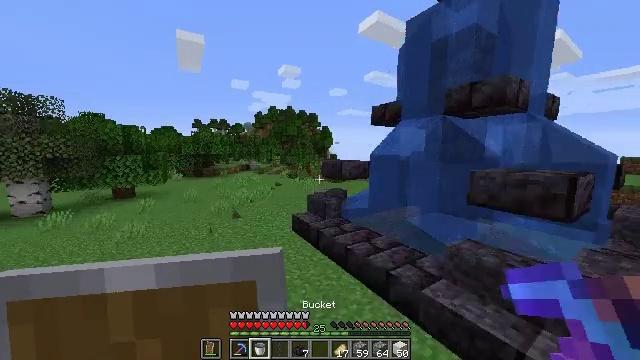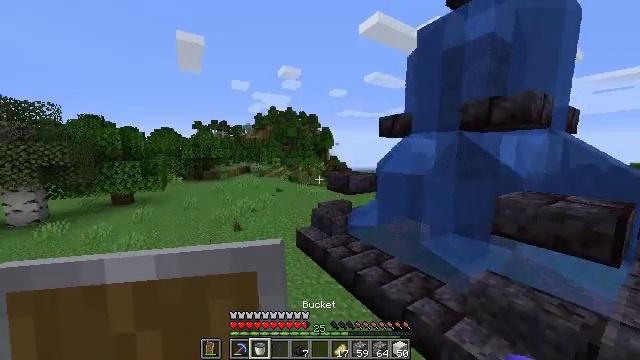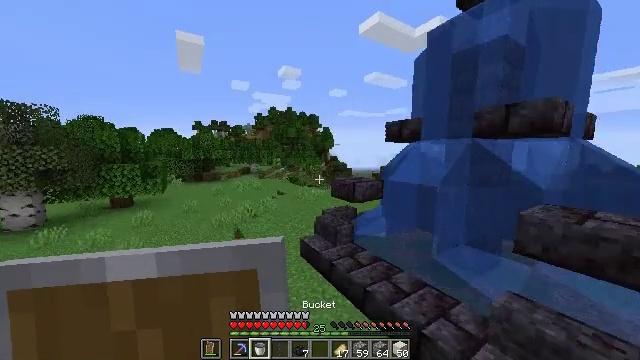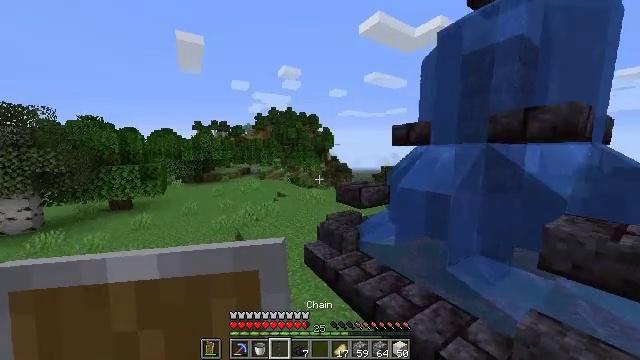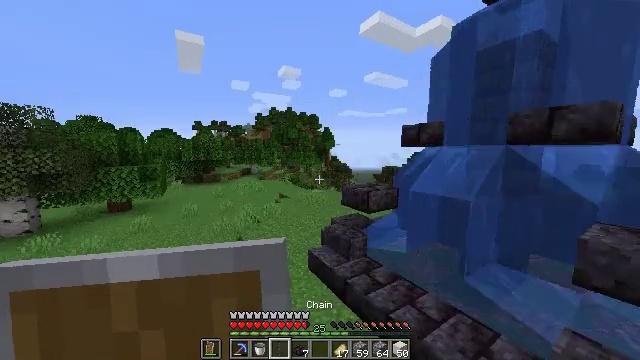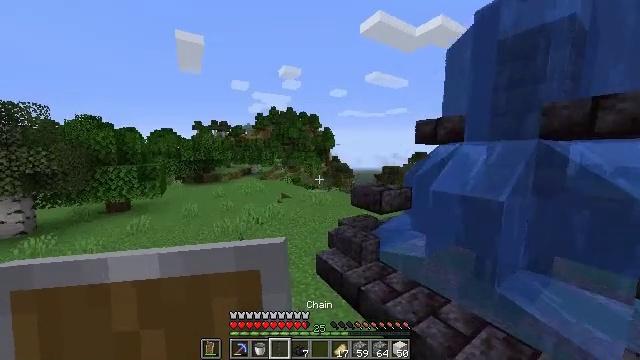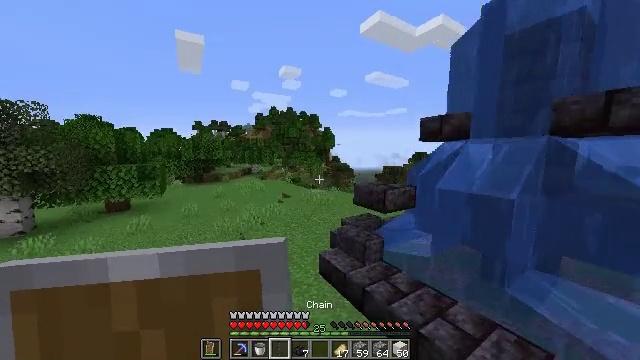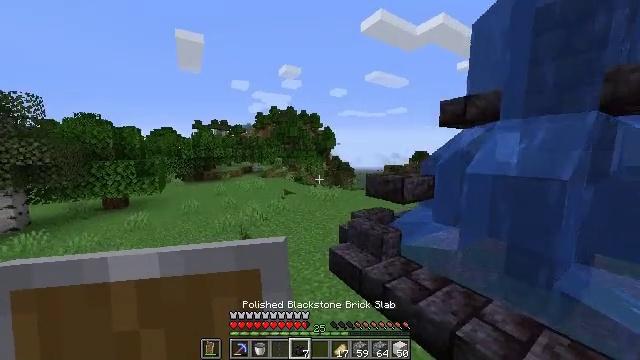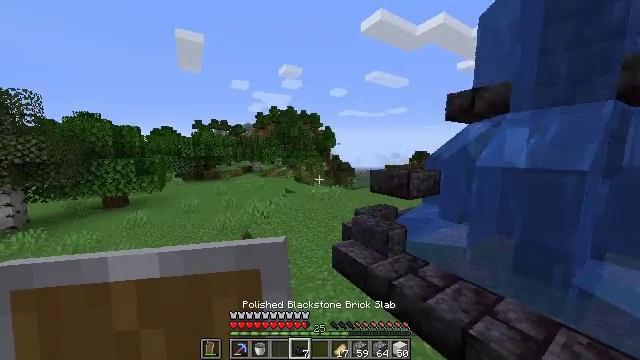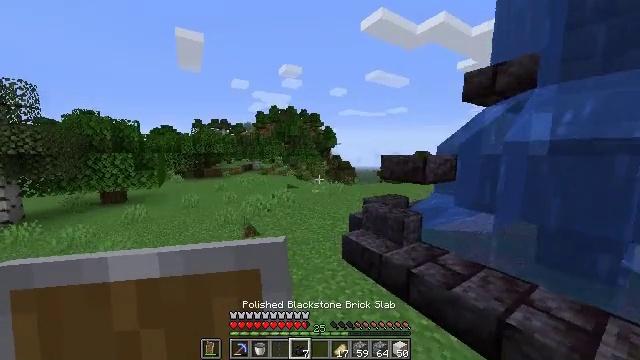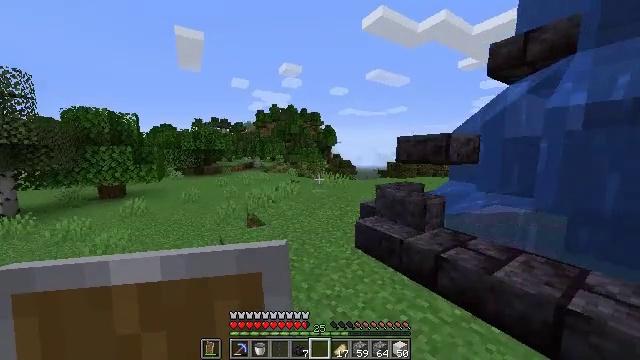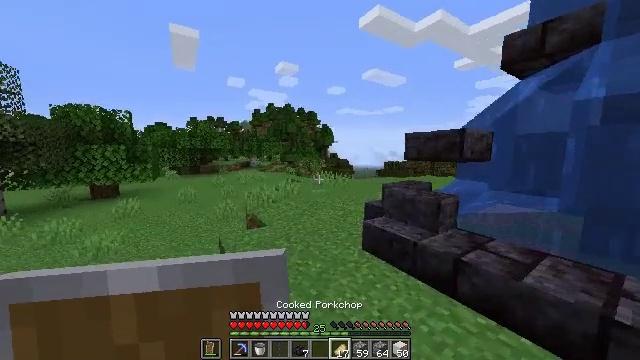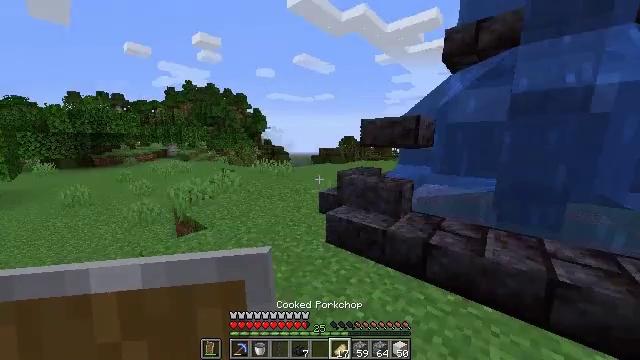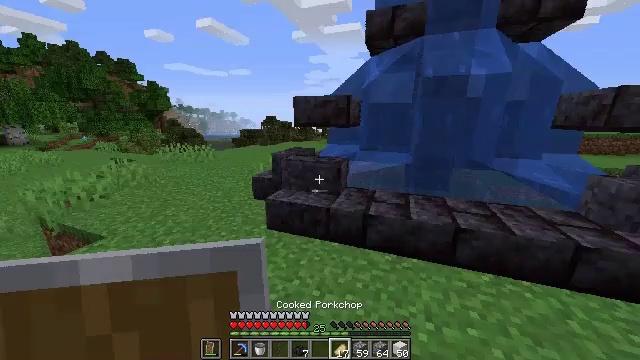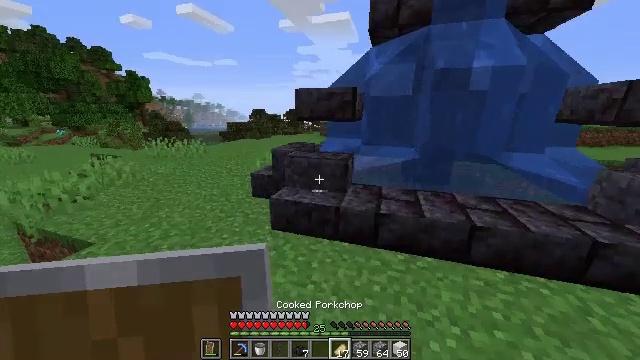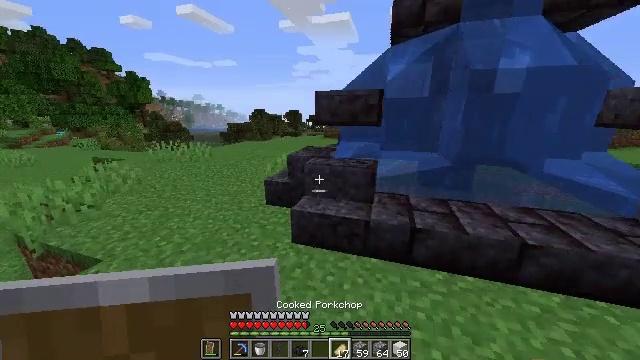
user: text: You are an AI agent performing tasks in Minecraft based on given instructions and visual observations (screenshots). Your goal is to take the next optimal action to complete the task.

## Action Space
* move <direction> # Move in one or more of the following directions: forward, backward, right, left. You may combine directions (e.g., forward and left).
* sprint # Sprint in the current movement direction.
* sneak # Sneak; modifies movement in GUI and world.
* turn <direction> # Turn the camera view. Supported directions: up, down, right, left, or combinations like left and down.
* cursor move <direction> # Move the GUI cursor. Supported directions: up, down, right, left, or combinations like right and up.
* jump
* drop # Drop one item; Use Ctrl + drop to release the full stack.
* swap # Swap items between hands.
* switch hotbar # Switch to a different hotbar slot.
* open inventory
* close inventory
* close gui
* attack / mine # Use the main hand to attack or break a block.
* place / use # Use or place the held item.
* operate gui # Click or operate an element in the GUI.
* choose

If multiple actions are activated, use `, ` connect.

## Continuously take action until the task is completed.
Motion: motion action
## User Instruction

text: Make polished blackstone stairs with polished blackstone blocks.
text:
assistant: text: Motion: move forward and move left, jump
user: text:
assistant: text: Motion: move forward and move left
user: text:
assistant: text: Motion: move forward and move left
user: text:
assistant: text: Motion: move forward and move left
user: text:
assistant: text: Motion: move forward and move left
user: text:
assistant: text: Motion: move forward and move left
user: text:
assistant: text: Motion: move forward and move left
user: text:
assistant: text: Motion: move forward and move left
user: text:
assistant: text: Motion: move forward and move left
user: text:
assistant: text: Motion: move forward and move left
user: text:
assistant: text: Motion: move forward and move left
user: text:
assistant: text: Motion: move forward and move left, turn right and down
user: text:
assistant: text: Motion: move forward and move left, turn right and down
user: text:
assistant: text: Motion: move forward and move left, turn right and down
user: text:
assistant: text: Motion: move forward and move left
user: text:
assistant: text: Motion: move forward and move left
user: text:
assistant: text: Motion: move forward and move left
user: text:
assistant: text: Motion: move forward and move left
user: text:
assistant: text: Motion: move forward and move left
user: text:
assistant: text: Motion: move forward and move left, turn right and down
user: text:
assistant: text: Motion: move forward and move left, turn right
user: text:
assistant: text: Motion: move forward and move left
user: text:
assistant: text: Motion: move forward and move left, turn right and down
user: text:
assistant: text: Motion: move forward and move left, turn right and down
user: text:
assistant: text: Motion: move forward and move left, turn right
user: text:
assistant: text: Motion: move forward and move left, open inventory
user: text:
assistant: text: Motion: move forward and move left, open inventory
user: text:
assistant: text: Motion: cursor move right, open inventory
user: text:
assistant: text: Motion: cursor move right and up, open inventory
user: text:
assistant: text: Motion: cursor move right